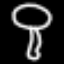
Label: mushroom